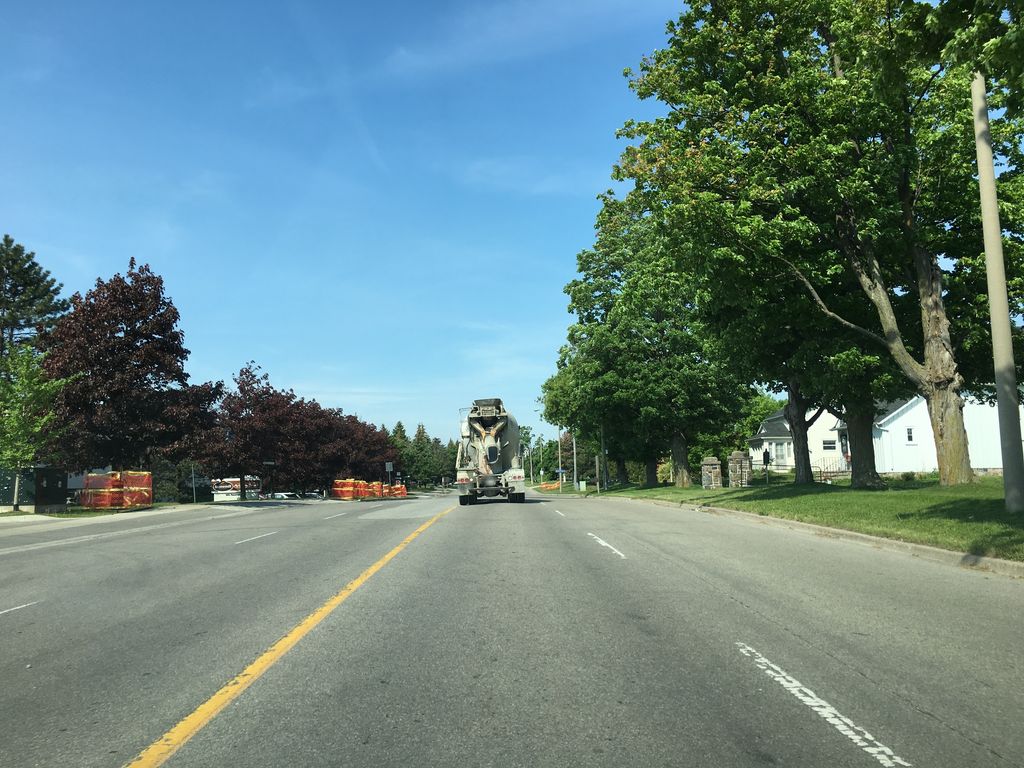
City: toronto